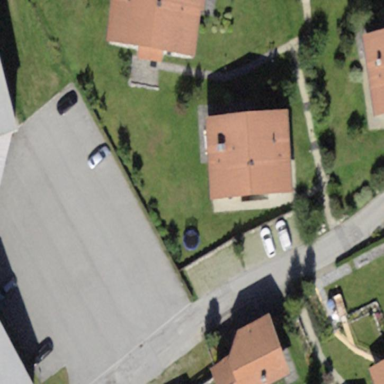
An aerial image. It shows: Parking area with surface.